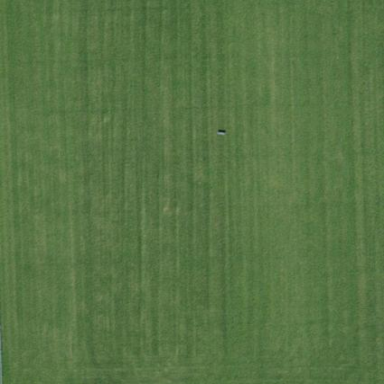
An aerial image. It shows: Soccer pitch with grass surface for leisure and sports.